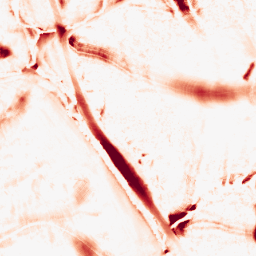
Category: morphological
Decomposition family: morphological
Decomposition parameters: operation: opening
size: 20
Upsampling method: linear_exact
Upsampling parameters: scale: 4
Upsampling scale: 4